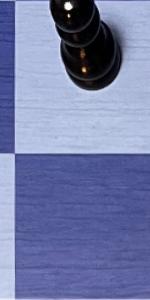
Label: Empty